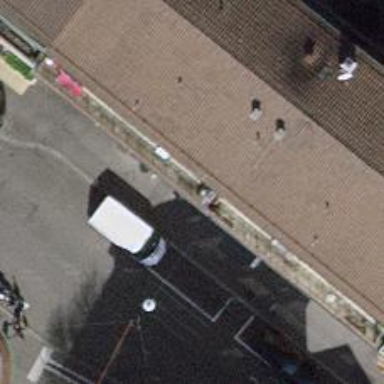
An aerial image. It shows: Beauty shop.